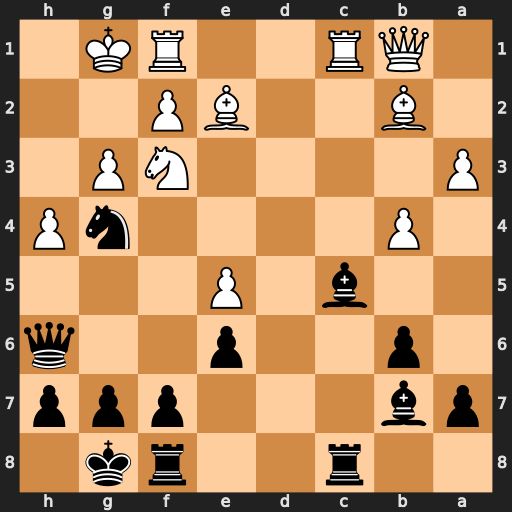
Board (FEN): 2r2rk1/pb3ppp/1p2p2q/2b1P3/1P4nP/P4NP1/1B2BP2/1QR2RK1
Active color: b
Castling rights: -
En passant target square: -
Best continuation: Bxf2+ Rxf2 Qe3 Rf1 Nxf2